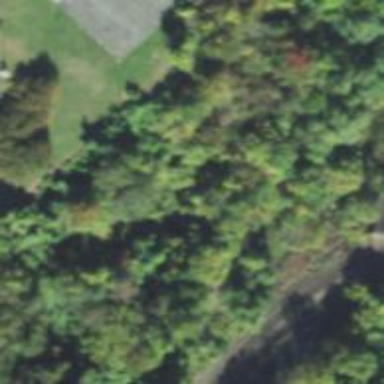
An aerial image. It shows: Abandoned railway.